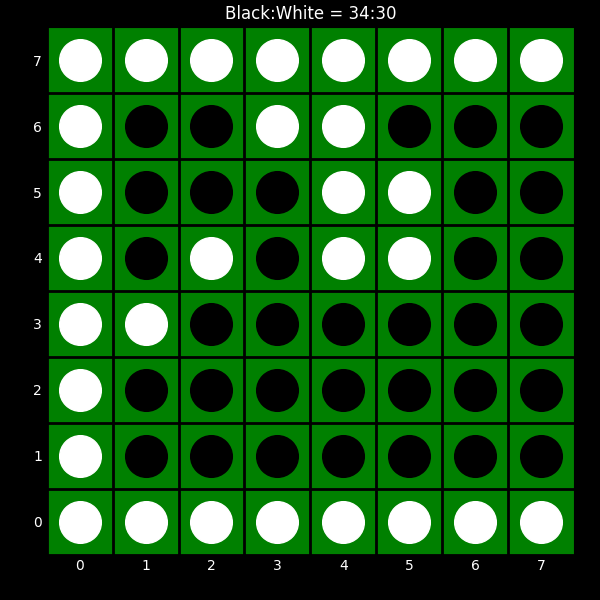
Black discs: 34
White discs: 30